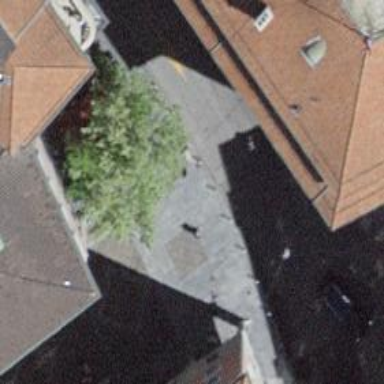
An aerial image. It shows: Restaurant.